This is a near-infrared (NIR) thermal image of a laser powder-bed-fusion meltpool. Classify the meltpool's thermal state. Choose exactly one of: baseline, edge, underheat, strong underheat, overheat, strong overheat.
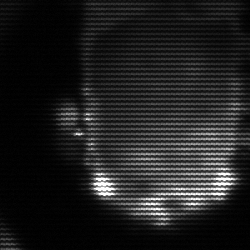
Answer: baseline